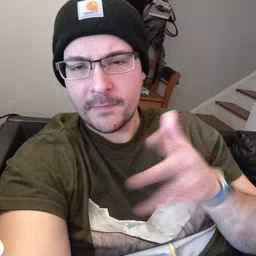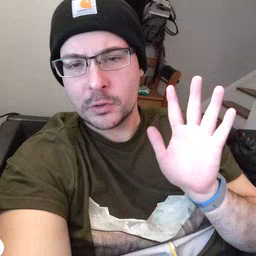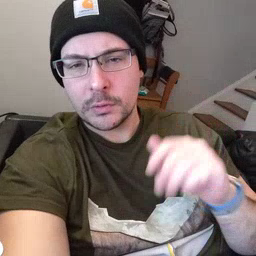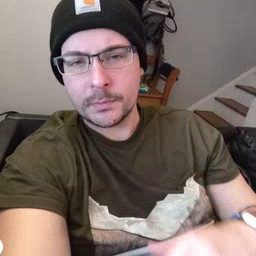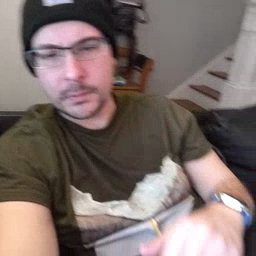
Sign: finish